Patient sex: M
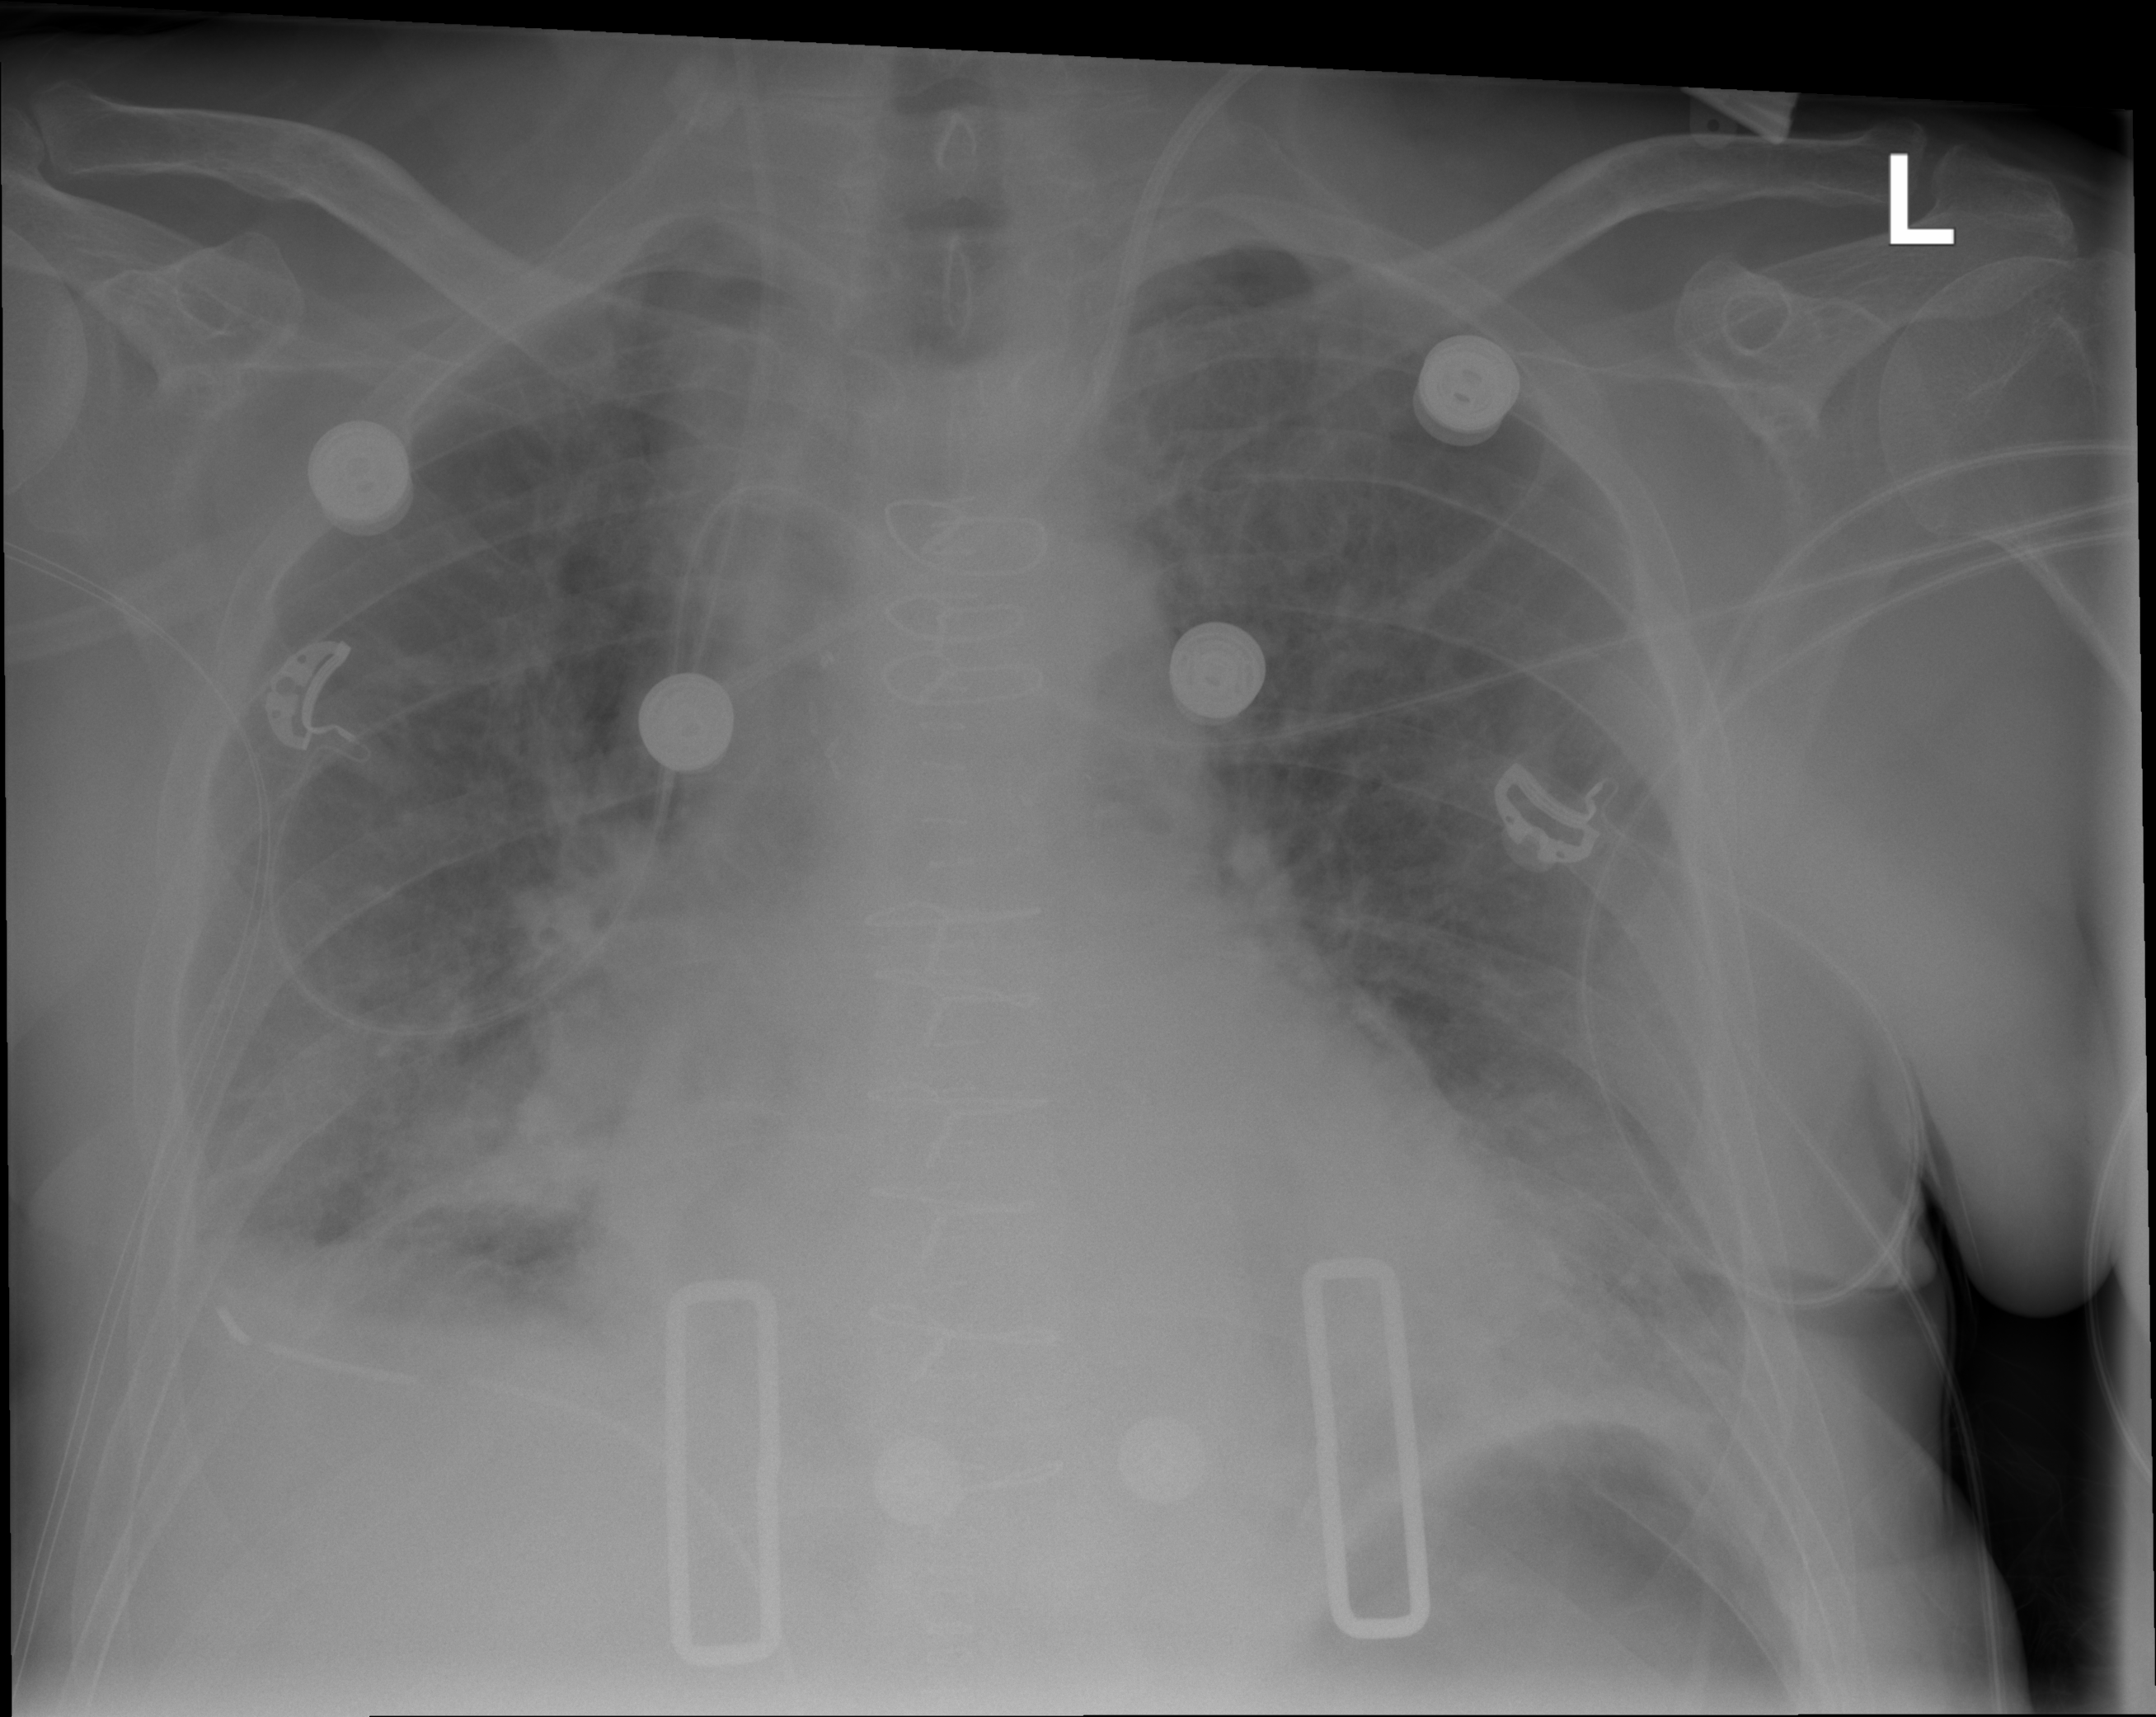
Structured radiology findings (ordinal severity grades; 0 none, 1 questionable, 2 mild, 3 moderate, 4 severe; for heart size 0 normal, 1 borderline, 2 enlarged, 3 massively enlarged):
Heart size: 0
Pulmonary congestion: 2
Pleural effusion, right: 2
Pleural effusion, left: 2
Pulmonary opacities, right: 3
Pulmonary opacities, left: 0
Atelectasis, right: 2
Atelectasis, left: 0